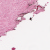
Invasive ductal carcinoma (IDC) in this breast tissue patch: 0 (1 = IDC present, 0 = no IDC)